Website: lowes
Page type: delivery-shipping
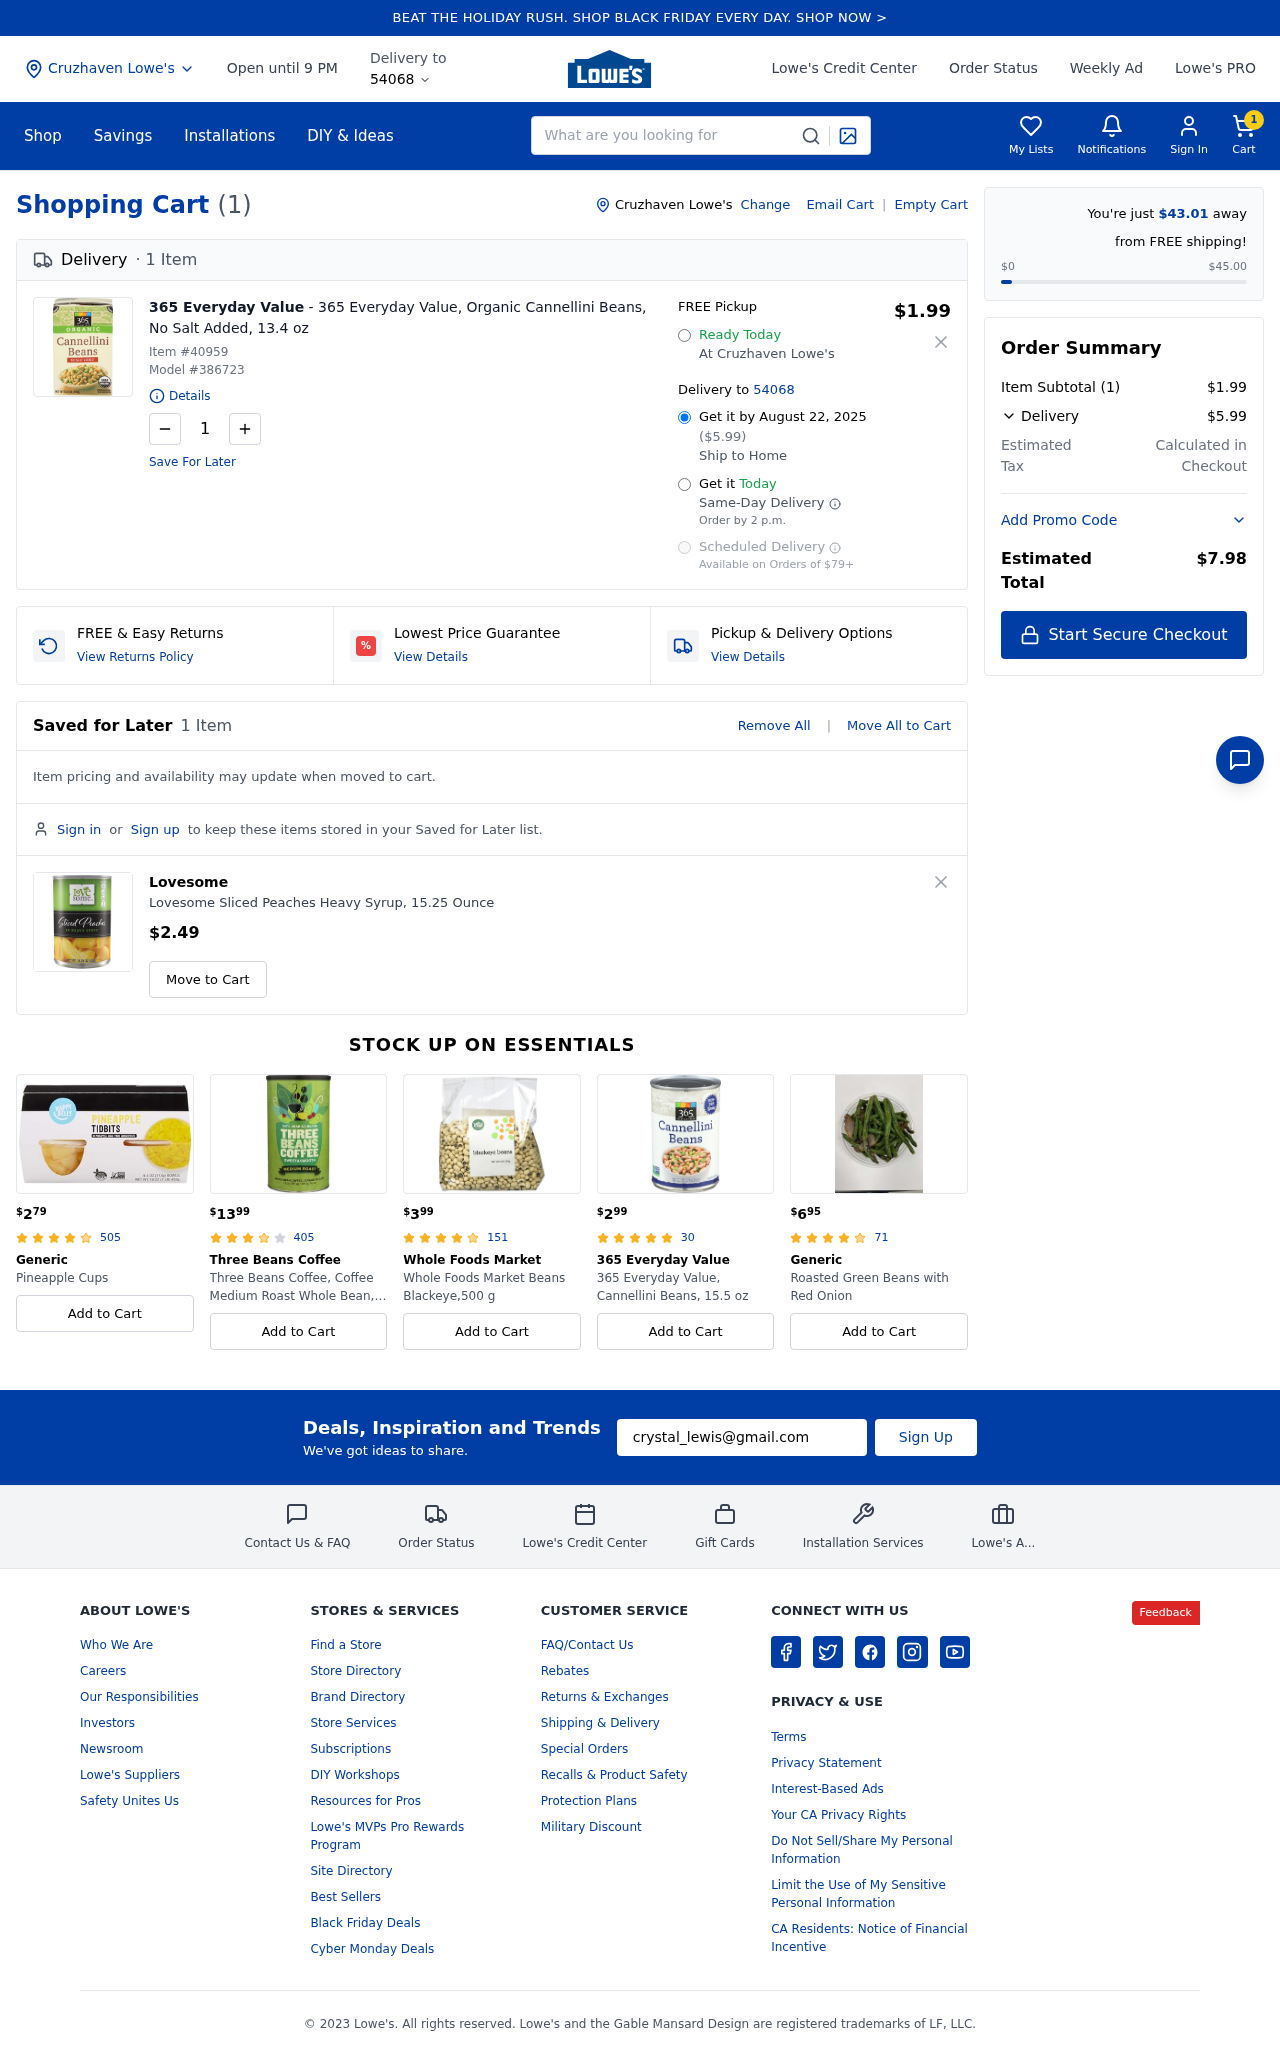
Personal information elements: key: PII_CITY
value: Cruzhaven
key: PII_EMAIL
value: crystal_lewis@gmail.com
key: PII_POSTCODE
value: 54068
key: PII_CITY2
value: Cruzhaven
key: PII_CITY3
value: Cruzhaven
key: PII_POSTCODE2
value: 54068
Product elements: key: PRODUCT1_BRAND
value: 365 Everyday Value
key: PRODUCT1_NAME
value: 365 Everyday Value, Organic Cannellini Beans, No Salt Added, 13.4 oz
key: PRODUCT1_PRICE
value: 1.99
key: PRODUCT1_QUANTITY
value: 1
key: PRODUCT2_BRAND
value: Lovesome
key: PRODUCT2_NAME
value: Lovesome Sliced Peaches Heavy Syrup, 15.25 Ounce
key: PRODUCT2_PRICE
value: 2.49
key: PRODUCT1_ITEM_NUMBER
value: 40959
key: PRODUCT1_MODEL_NUMBER
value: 386723
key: PRODUCT3_PRICE
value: $279
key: PRODUCT3_NUM_RATINGS
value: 505
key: PRODUCT3_BRAND
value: Generic
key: PRODUCT3_NAME
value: Pineapple Cups
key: PRODUCT4_PRICE
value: $1399
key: PRODUCT4_NUM_RATINGS
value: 405
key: PRODUCT4_BRAND
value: Three Beans Coffee
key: PRODUCT4_NAME
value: Three Beans Coffee, Coffee Medium Roast Whole Bean, 14 Ounce
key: PRODUCT5_PRICE
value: $399
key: PRODUCT5_NUM_RATINGS
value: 151
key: PRODUCT5_BRAND
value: Whole Foods Market
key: PRODUCT5_NAME
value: Whole Foods Market Beans Blackeye,500 g
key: PRODUCT6_PRICE
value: $299
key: PRODUCT6_NUM_RATINGS
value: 30
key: PRODUCT6_BRAND
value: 365 Everyday Value
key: PRODUCT6_NAME
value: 365 Everyday Value, Cannellini Beans, 15.5 oz
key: PRODUCT7_PRICE
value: $695
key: PRODUCT7_NUM_RATINGS
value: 71
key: PRODUCT7_BRAND
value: Generic
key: PRODUCT7_NAME
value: Roasted Green Beans with Red Onion
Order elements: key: ORDER_NUM_ITEMS
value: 1
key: ORDER_DELIVERY_DATE
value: August 22, 2025
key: ORDER_SHIPPING_COST
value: $5.99
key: AWAY_FROM_FREE_SHIPPING
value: $43.01
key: ORDER_SUBTOTAL
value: $1.99
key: ORDER_TOTAL
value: $7.98
Search elements: key: HEADER_SEARCH
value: What are you looking for